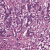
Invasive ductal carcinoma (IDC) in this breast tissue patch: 1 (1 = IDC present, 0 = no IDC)